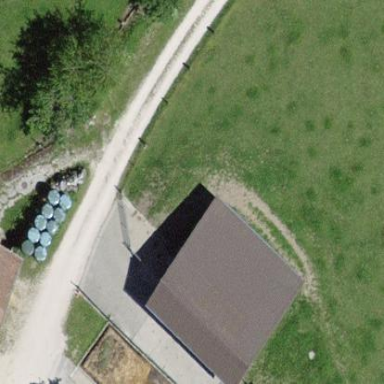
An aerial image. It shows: Farm auxiliary building.